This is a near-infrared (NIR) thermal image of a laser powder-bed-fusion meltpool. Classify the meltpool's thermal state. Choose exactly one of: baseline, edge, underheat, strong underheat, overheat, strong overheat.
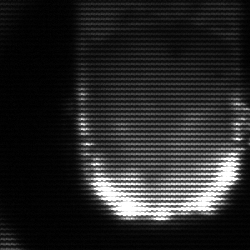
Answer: baseline